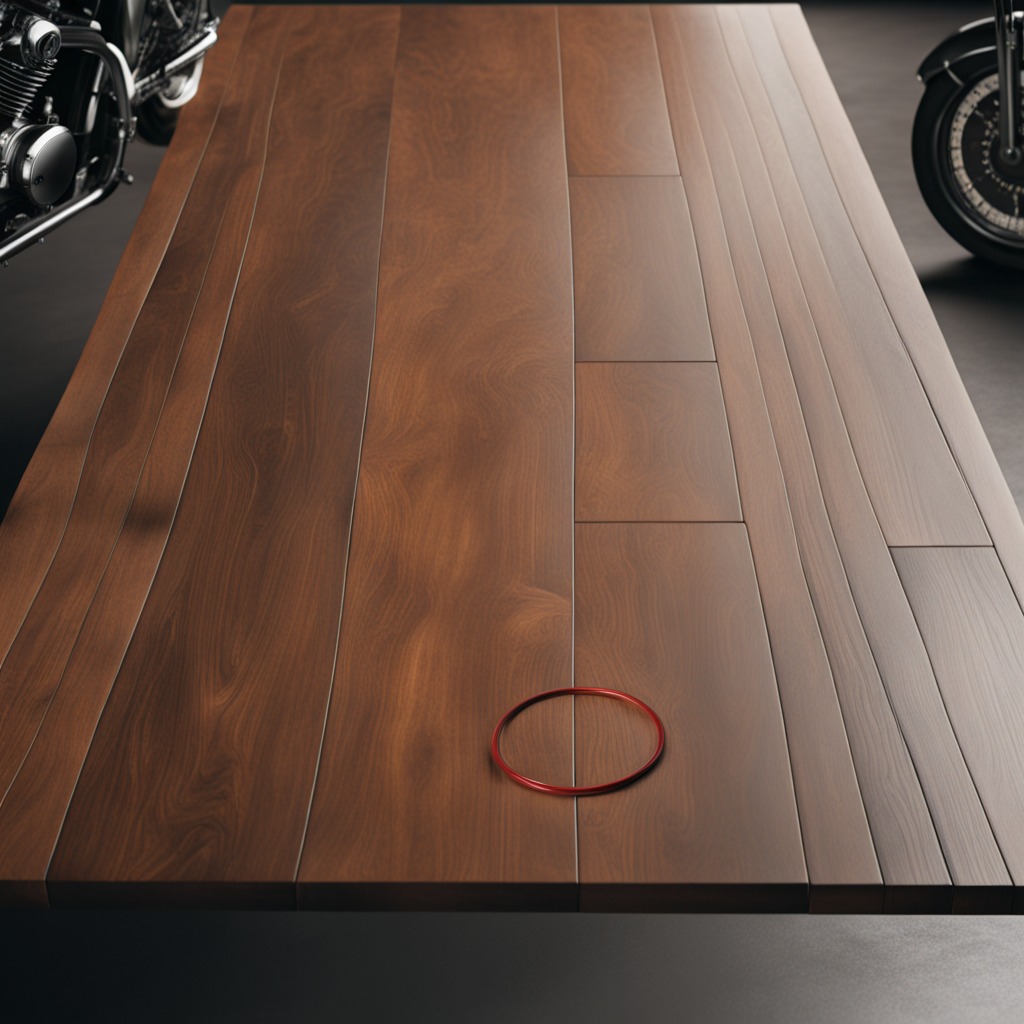
A rubber O-ring is lying on the wooden table in a vintage motorcycle garage.